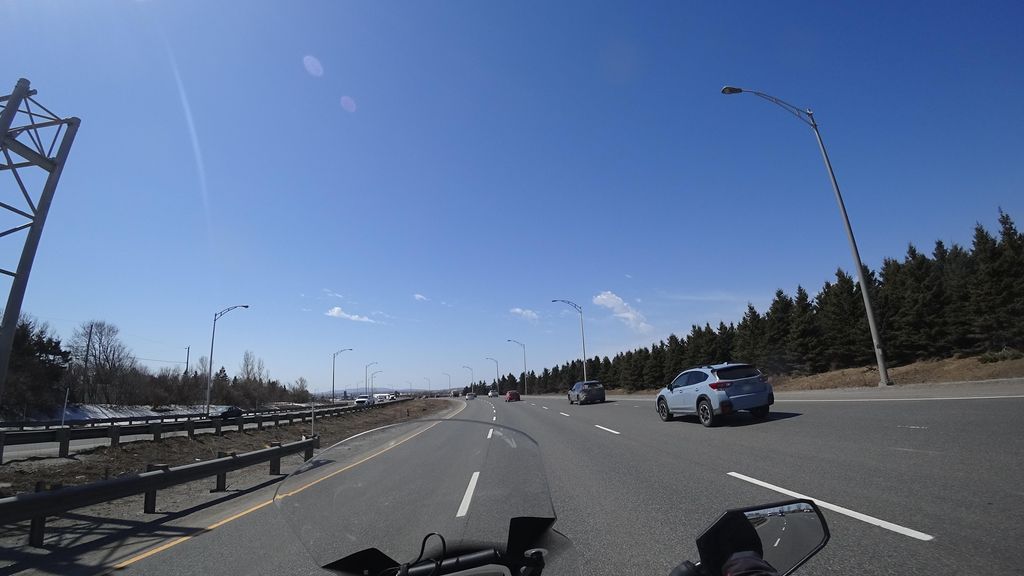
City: quebec_city